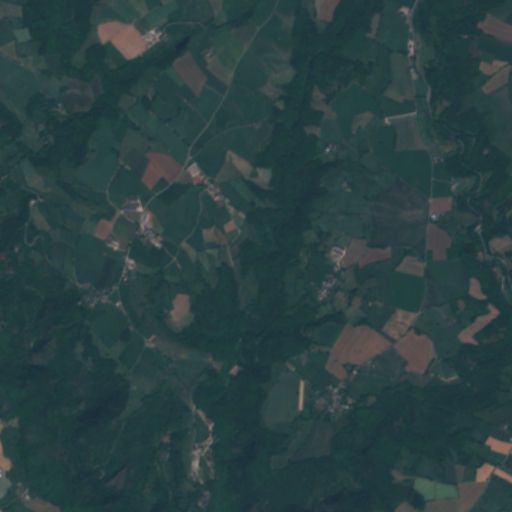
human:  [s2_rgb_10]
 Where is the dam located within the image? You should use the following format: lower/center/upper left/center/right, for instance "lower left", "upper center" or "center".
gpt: The dam is located in the lower left of the image.
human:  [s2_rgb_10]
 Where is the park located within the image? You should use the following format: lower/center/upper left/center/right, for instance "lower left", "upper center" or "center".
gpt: The park is located in the lower center of the image.
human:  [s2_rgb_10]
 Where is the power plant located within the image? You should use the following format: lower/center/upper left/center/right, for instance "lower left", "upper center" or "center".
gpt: There is no power plant in the image.